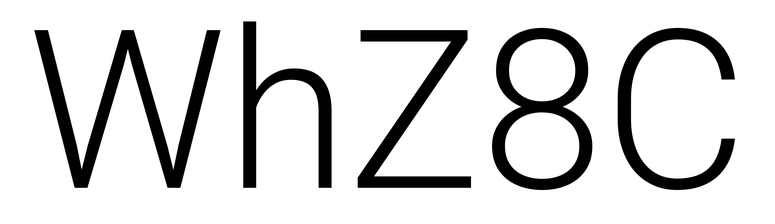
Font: Roboto_Light